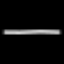
Label: line